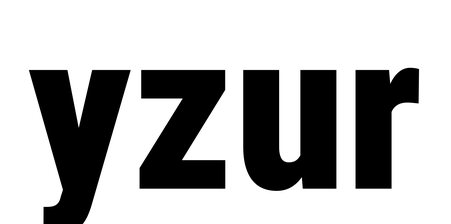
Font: Roboto_Condensed_Black